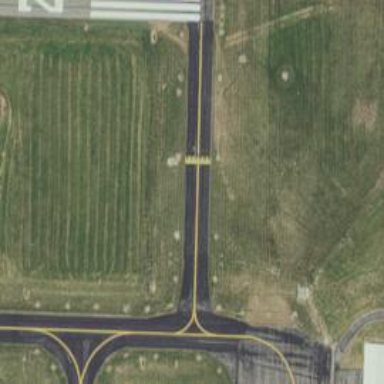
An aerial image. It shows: View of taxiway at the airport.